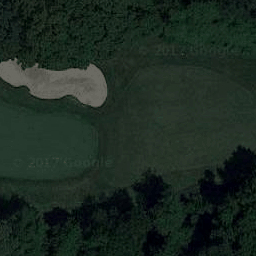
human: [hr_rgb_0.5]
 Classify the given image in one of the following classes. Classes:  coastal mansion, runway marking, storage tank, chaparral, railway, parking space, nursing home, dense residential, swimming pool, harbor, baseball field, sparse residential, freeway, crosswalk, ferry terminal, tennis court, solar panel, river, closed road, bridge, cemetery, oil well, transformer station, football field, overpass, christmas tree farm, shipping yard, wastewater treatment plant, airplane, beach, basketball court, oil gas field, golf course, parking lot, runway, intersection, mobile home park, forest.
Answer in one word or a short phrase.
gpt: golf course